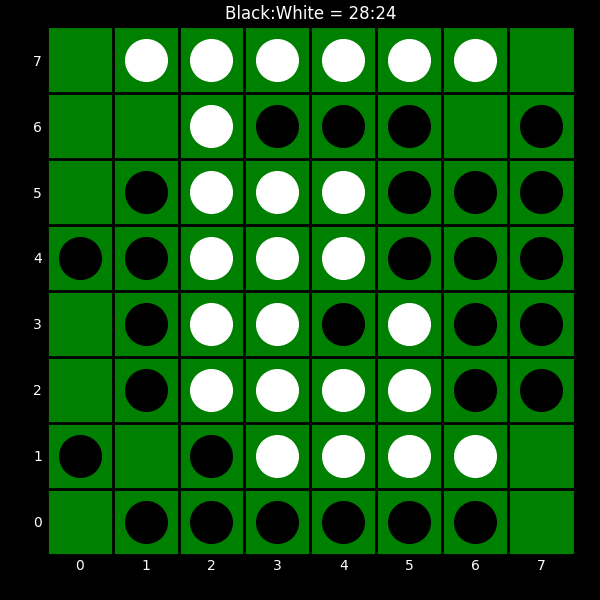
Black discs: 28
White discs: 24